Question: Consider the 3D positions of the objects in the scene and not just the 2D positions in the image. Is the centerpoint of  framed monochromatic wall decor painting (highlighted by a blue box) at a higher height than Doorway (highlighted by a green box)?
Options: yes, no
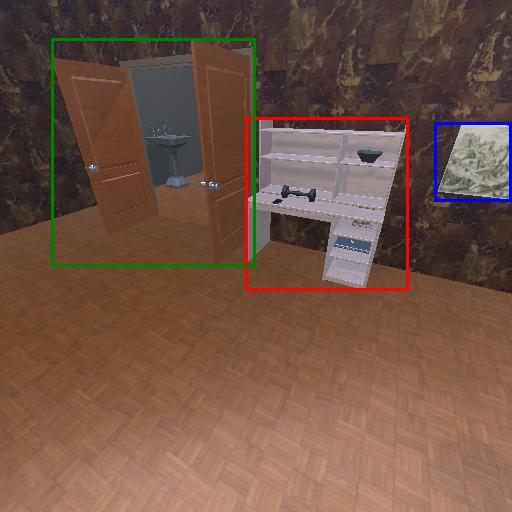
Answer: yes